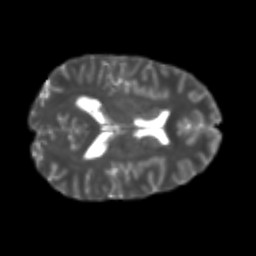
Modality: T2w
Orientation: axial
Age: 25
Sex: male
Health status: healthy
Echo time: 0.074 s